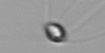
Label: Chaetoceros